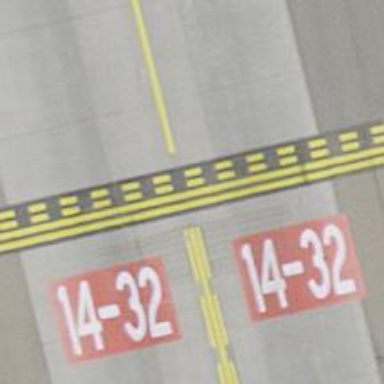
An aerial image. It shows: Runway holding position.